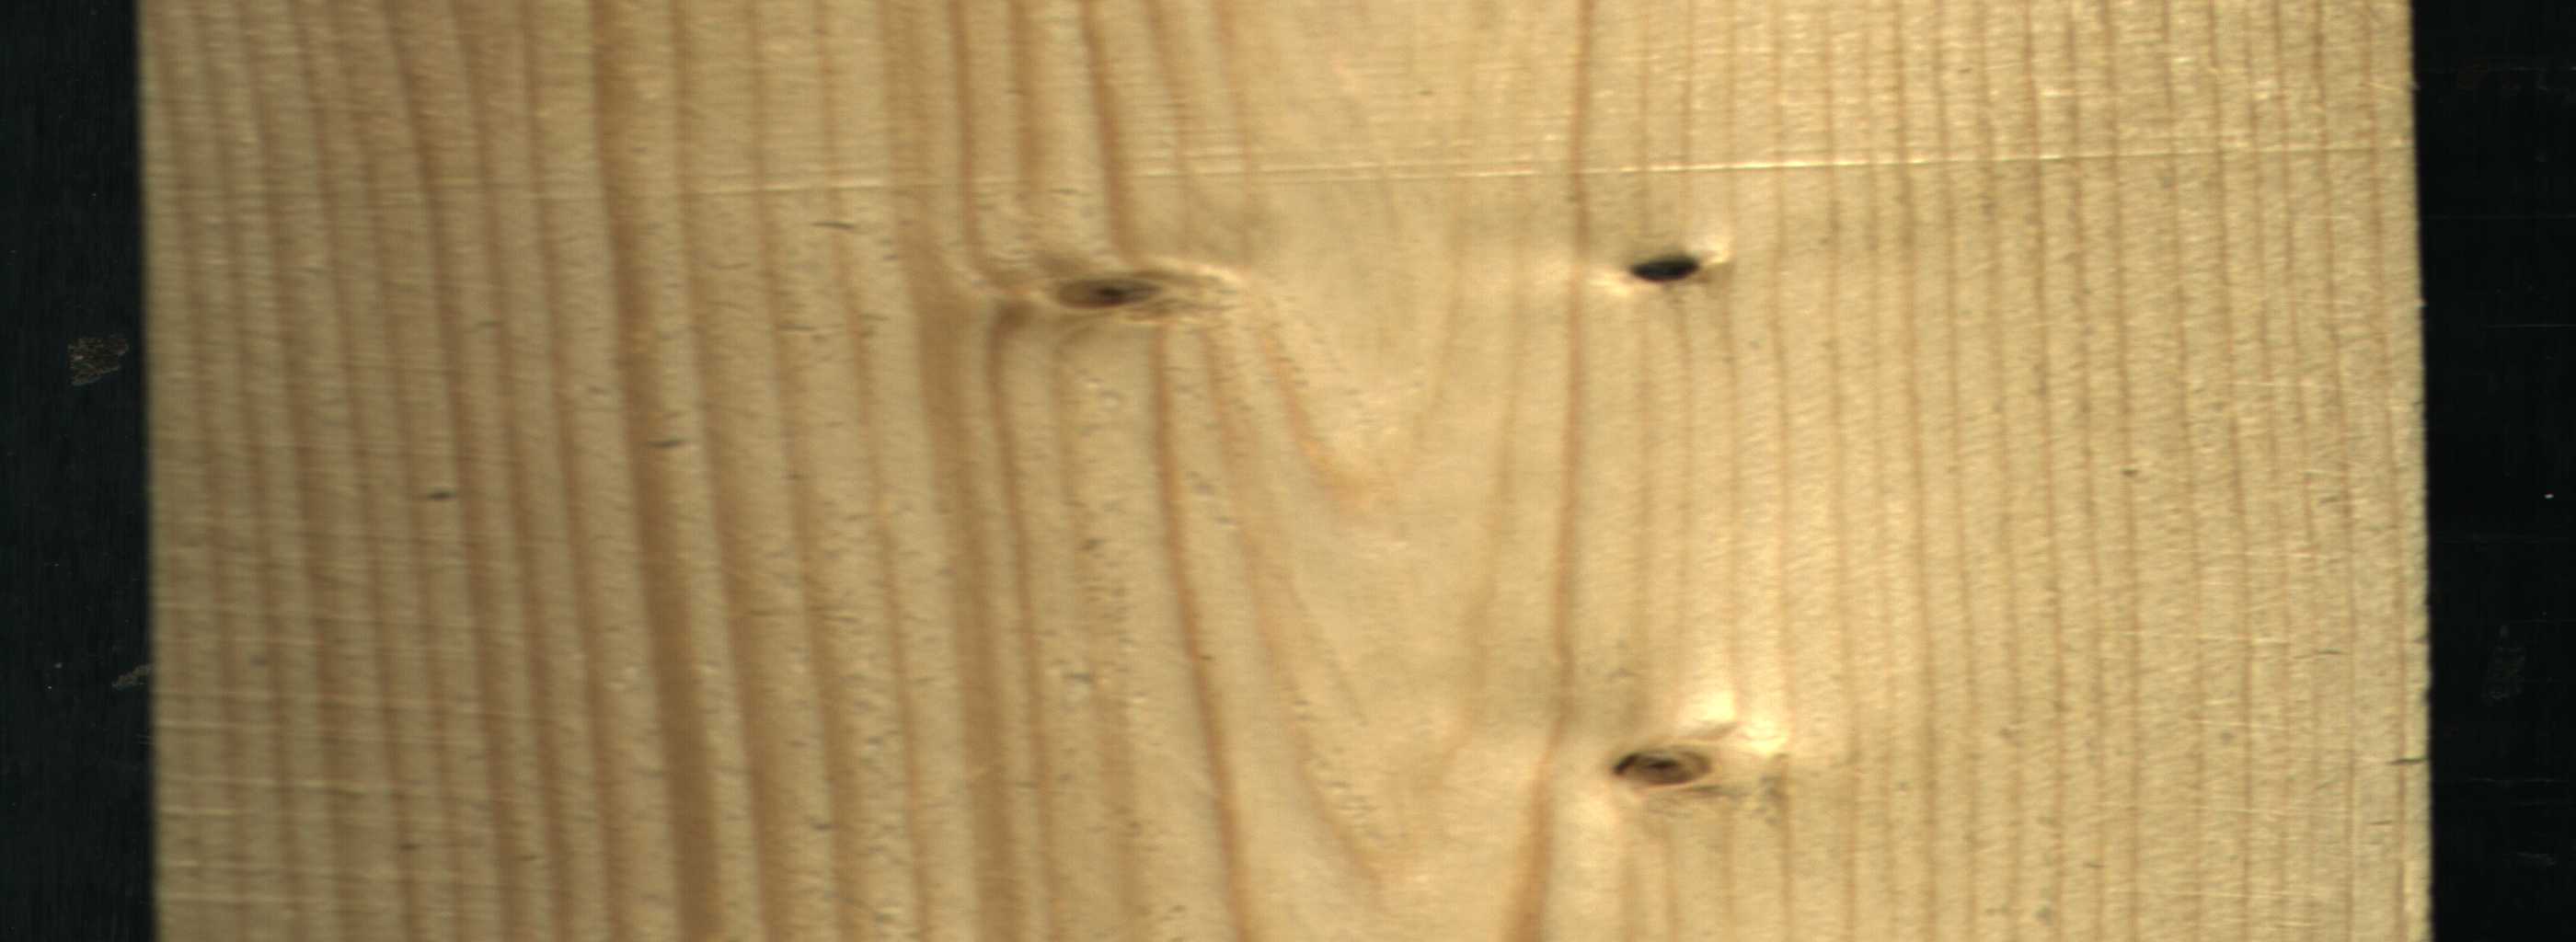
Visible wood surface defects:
Dead_Knot
Live_Knot
Live_Knot